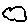
Label: cloud